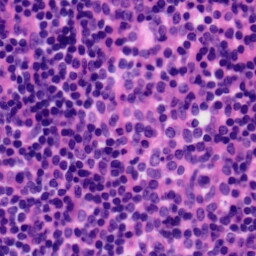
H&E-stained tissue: Tonsil